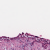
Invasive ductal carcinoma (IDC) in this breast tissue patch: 0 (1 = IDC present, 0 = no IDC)